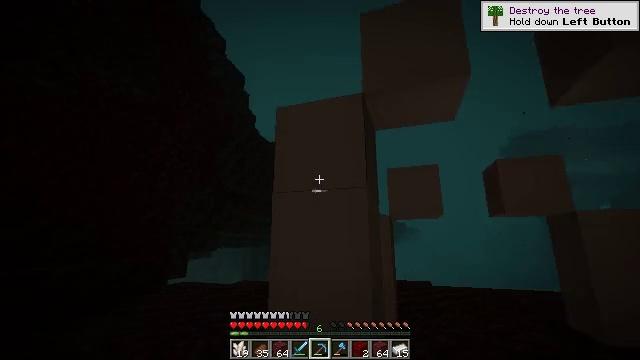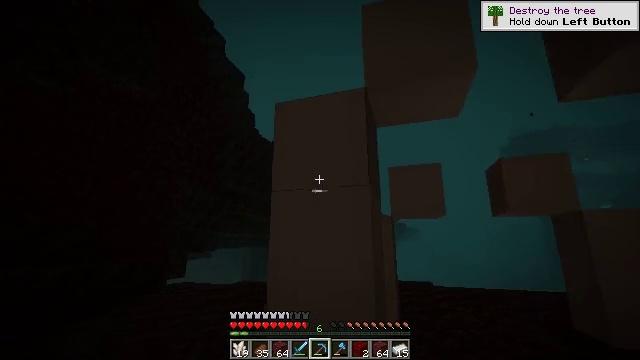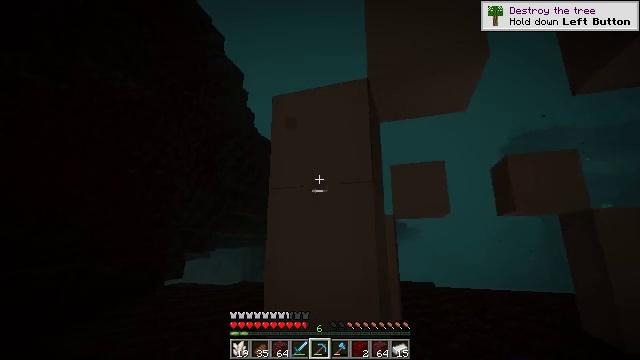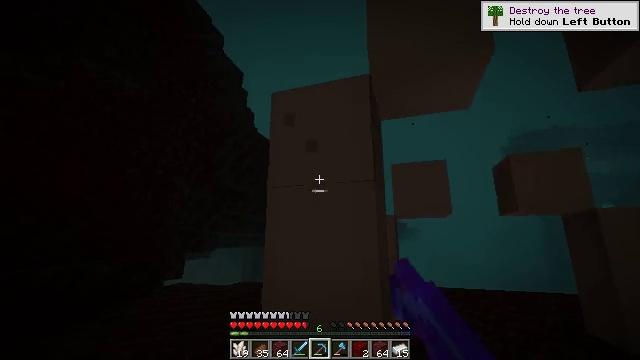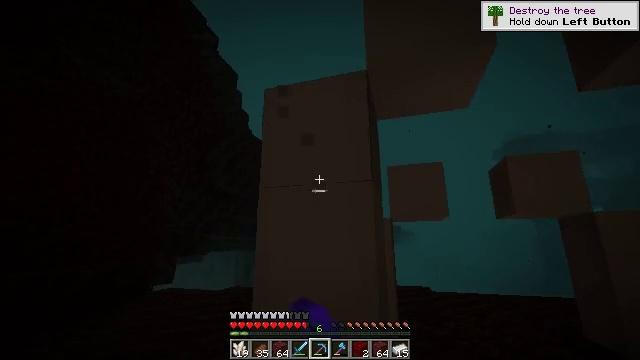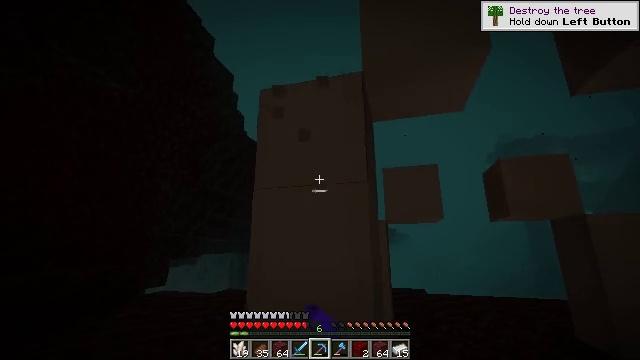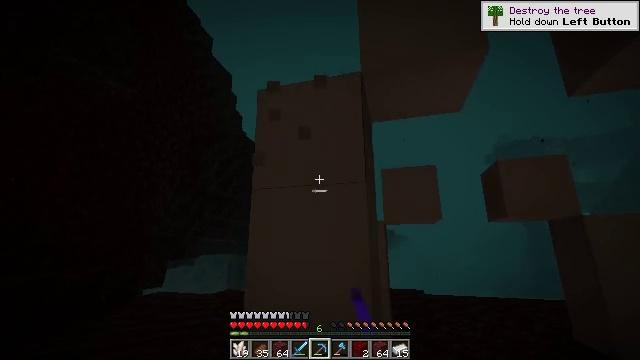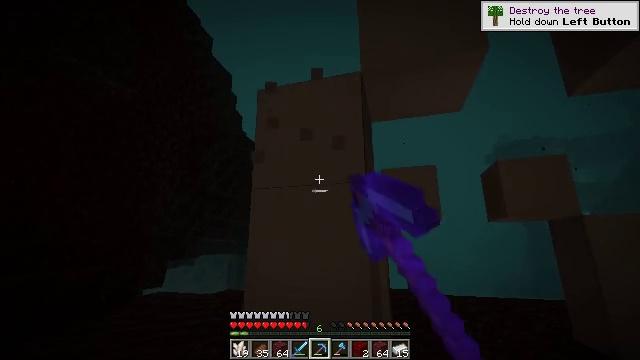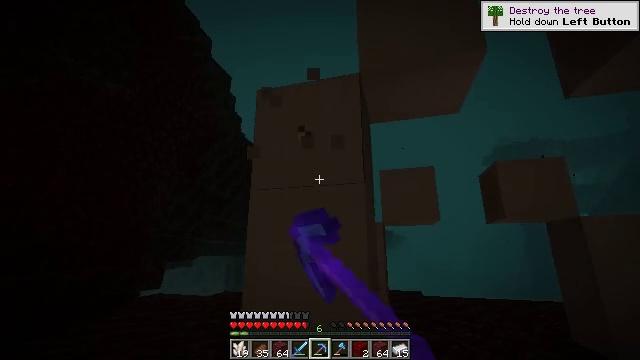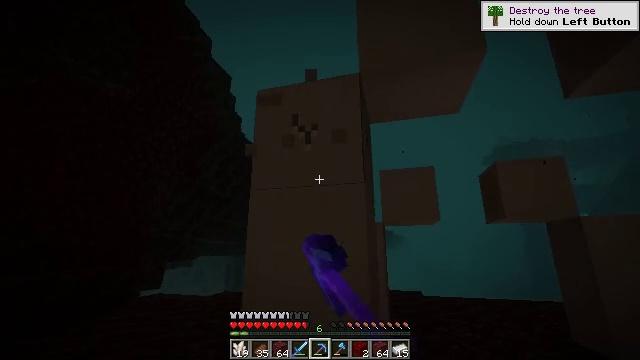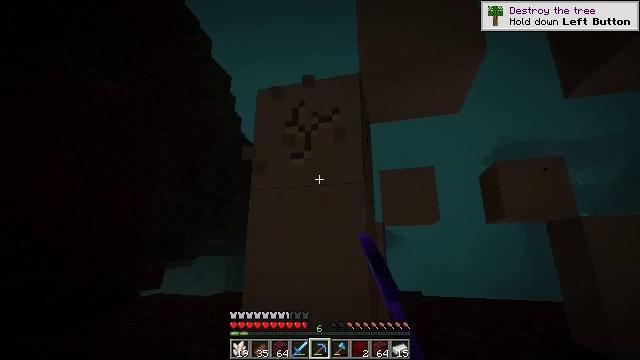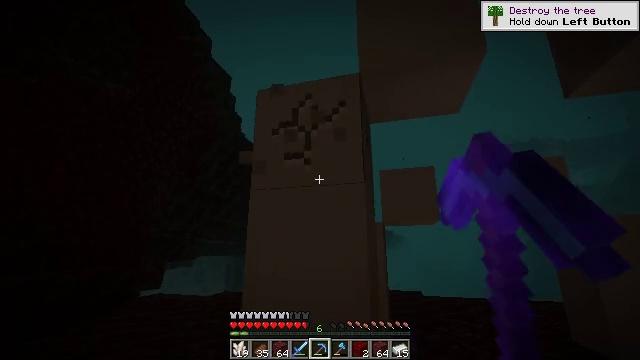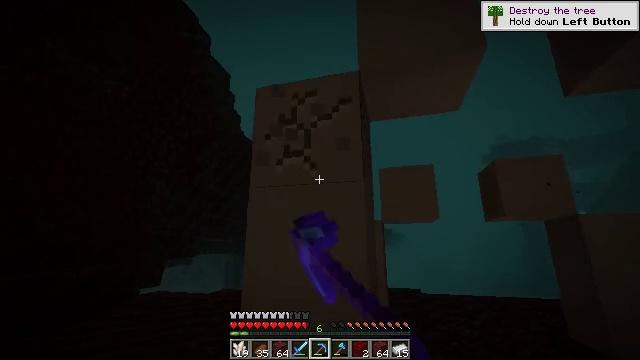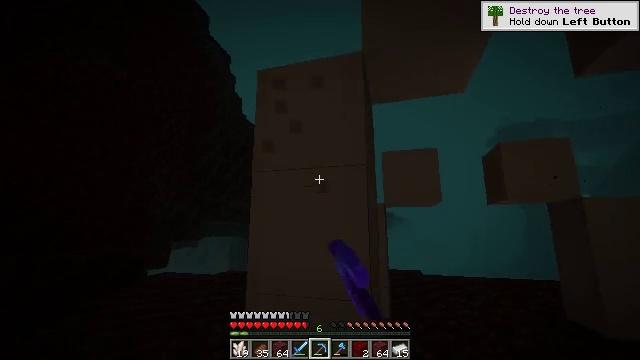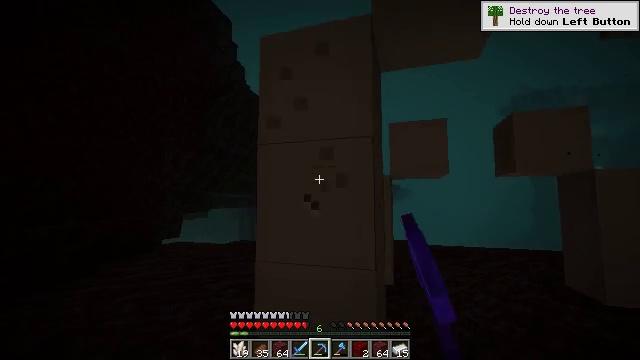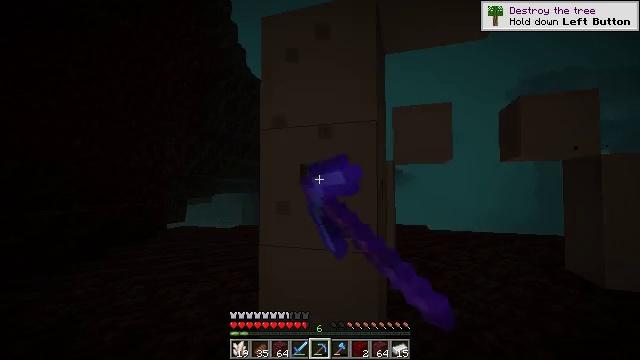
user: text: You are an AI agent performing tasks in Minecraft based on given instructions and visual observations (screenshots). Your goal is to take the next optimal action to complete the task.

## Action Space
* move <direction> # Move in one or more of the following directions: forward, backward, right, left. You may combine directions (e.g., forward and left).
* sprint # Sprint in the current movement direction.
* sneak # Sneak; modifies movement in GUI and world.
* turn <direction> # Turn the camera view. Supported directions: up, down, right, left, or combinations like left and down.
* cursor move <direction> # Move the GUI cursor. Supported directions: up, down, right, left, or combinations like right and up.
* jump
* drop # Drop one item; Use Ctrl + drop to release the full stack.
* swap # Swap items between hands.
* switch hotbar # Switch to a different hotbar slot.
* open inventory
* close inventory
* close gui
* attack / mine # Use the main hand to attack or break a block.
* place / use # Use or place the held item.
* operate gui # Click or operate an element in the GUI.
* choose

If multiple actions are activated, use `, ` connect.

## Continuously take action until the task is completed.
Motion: motion action
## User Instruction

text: Gather bone block for bone meal.
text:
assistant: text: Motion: move forward, attack / mine
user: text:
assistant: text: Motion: move forward, attack / mine
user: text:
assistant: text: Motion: move forward, attack / mine
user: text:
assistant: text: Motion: turn right, attack / mine
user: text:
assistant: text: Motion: turn right, attack / mine
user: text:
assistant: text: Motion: attack / mine
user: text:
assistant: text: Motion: attack / mine
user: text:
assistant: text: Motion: attack / mine
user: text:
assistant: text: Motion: attack / mine
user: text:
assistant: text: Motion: attack / mine
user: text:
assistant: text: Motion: attack / mine
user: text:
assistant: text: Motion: attack / mine
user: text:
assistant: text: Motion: turn down, attack / mine
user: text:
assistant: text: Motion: turn left and down, attack / mine
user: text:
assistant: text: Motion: turn down, attack / mine
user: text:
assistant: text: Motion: attack / mine
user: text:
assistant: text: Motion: attack / mine
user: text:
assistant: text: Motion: attack / mine
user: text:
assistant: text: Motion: attack / mine
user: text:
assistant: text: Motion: attack / mine
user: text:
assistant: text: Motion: attack / mine
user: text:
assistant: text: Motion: attack / mine
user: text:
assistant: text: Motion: attack / mine
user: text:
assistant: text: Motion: attack / mine
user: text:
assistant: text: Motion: attack / mine
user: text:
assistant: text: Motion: turn down, attack / mine
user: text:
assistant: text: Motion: turn down, attack / mine
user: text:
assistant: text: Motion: turn down, attack / mine
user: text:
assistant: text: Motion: turn down, attack / mine
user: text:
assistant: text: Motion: attack / mine